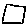
Label: square